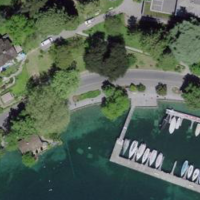
EUNIS habitat code: 53
Species observed at this site:
Ilex aquifolium
Aesculus hippocastanum